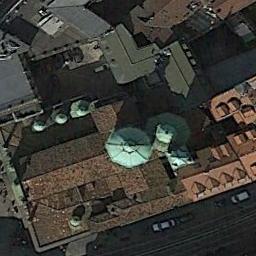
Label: church